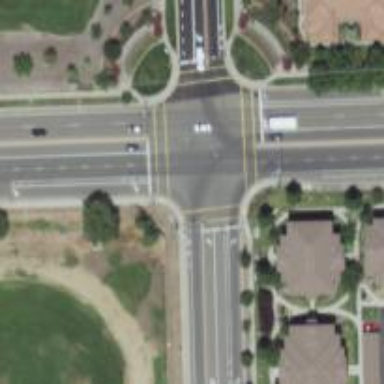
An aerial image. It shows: Crossing on the road.